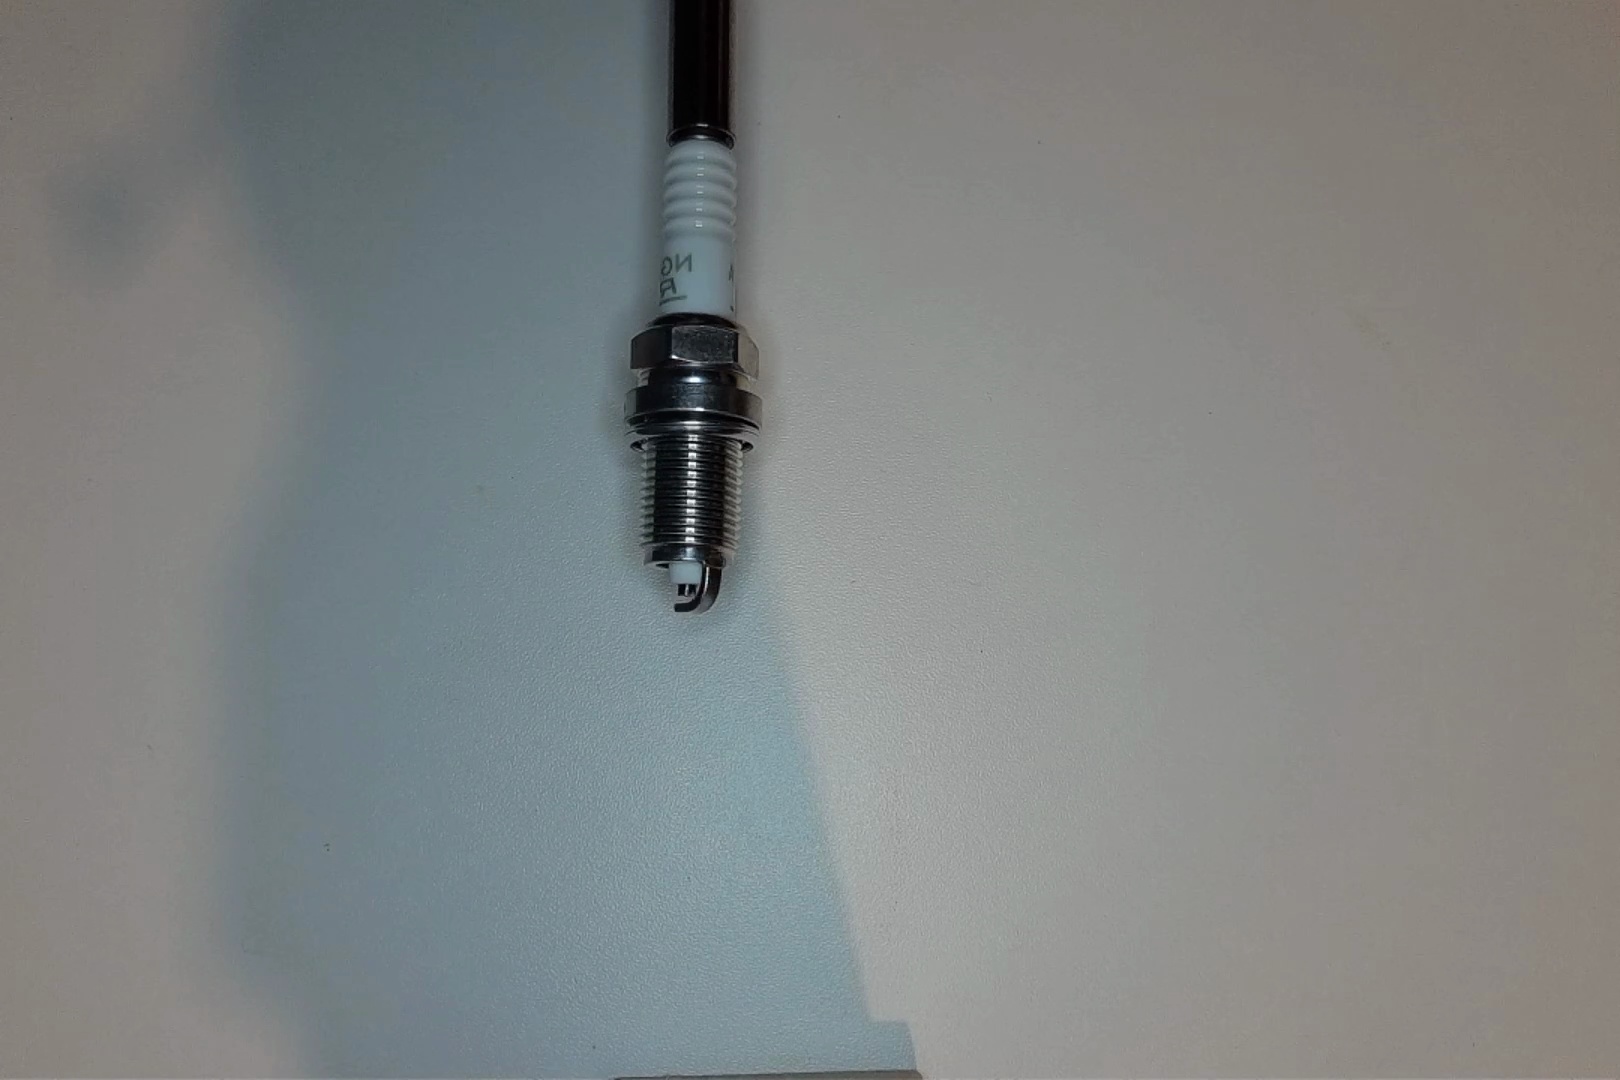
Label: no anomaly